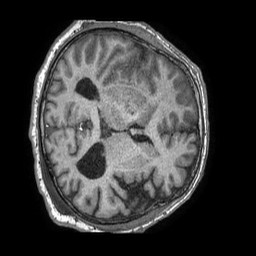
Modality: T1w
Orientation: axial
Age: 60
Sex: male
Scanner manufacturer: philips
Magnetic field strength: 1.5 T
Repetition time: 0.007685 s
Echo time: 0.003499 s